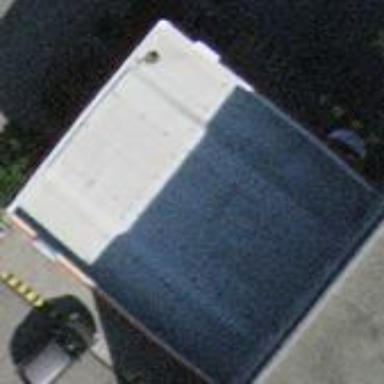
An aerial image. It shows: Fuel station with roof.